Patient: sex F, age 60
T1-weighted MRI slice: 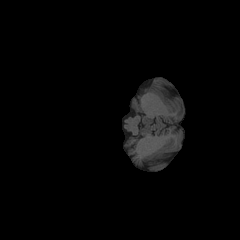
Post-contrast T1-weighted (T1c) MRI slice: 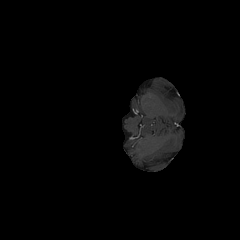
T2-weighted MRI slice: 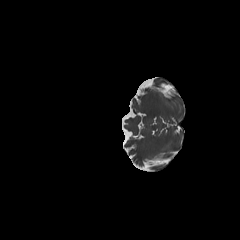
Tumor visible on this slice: no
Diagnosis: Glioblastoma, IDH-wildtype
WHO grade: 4